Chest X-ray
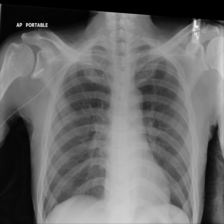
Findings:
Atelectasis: negative
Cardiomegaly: negative
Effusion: negative
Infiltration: negative
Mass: negative
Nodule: negative
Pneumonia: negative
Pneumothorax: negative
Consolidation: negative
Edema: negative
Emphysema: negative
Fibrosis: negative
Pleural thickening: negative
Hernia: negative